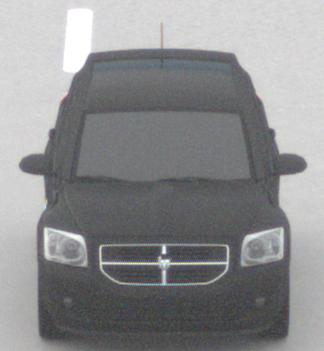
Make: Dodge
Model: Caliber 1.8
Detailed model: Caliber
Model produced from: 2006/06
Model produced until: 2009/03
Doors: 5
Color: black
Road condition: dry road
Daytime: morning or afternoon
Contrast: low contrast